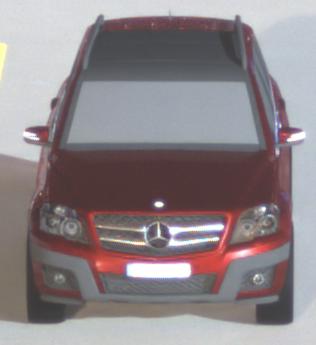
Make: Mercedes-Benz
Model: GLK 280
Detailed model: GLK-Class (204)
Model produced from: 2008/10
Model produced until: 2009/04
Doors: 5
Color: red
Road condition: dry road
Daytime: night
Contrast: high contrast